Frequency: 60000
Velocity: 0,186
Power: 19,2
Pulse duration: 0,0000001
Pass count: 1
Magnification: 10
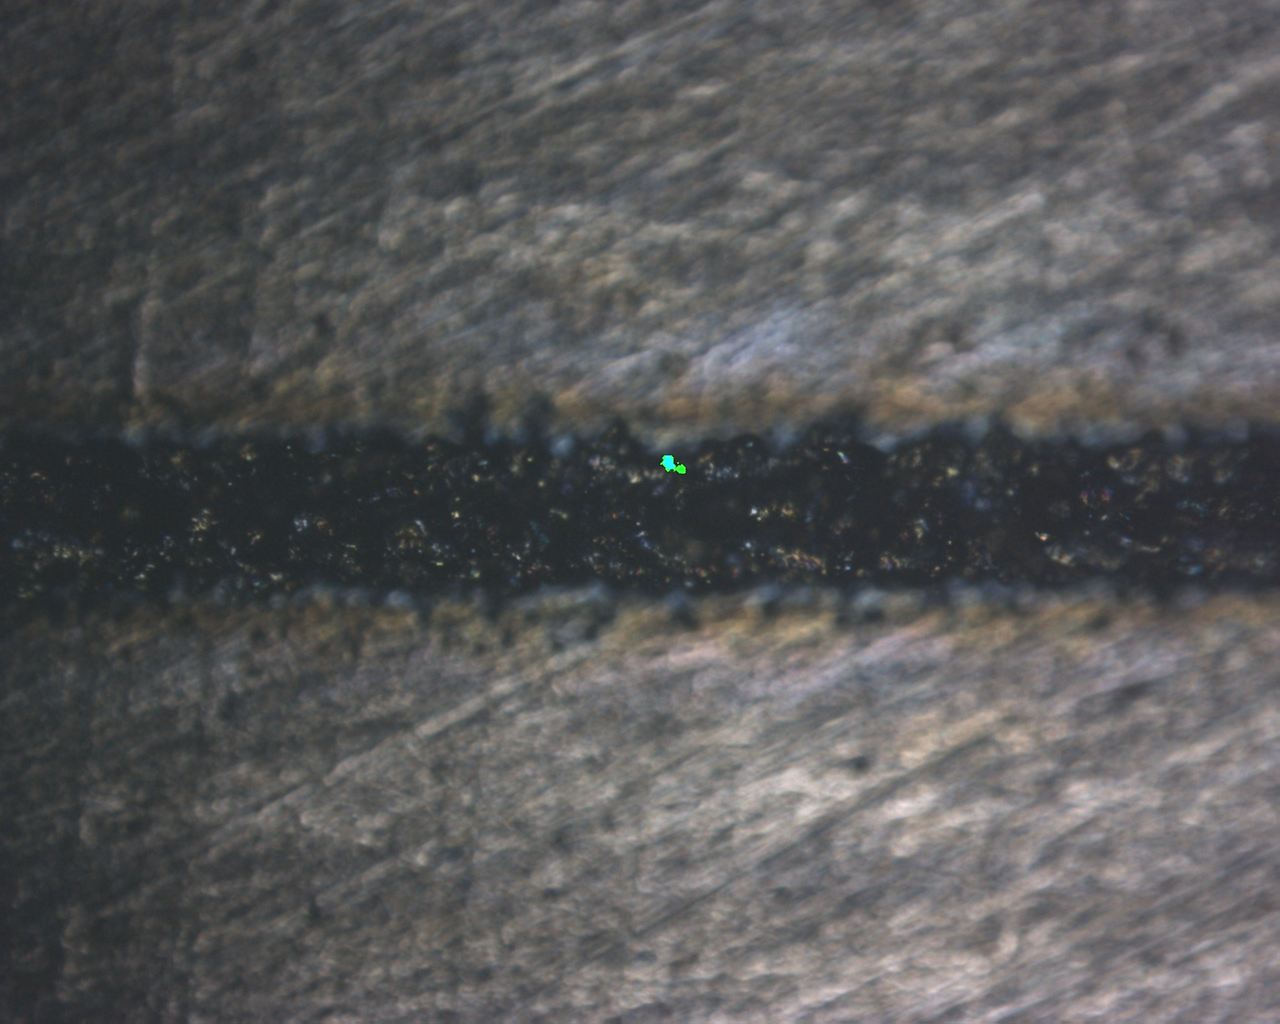
Measured width: 151.308
Other width: 47.316